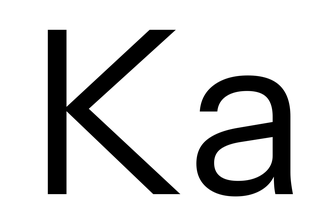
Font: InstrumentSans_Regular